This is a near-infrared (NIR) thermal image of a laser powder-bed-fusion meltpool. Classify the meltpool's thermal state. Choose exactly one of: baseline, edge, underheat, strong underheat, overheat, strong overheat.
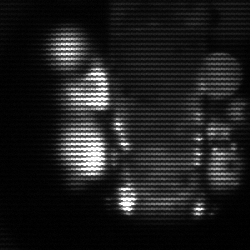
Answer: strong underheat